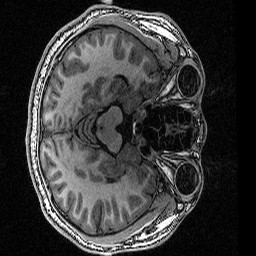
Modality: T1w
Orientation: axial
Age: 20
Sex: male
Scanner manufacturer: siemens
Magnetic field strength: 3 T
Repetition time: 2.53 s
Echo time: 0.00126 s